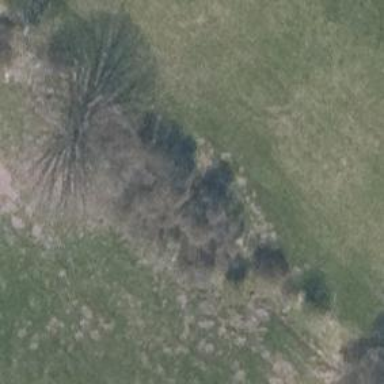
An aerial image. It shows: Area covered in scrub vegetation.